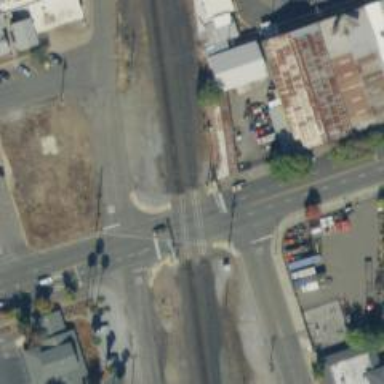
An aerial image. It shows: Asphalt footway with railway crossing.